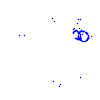
Particle: pion